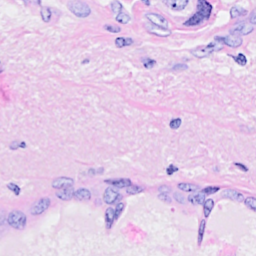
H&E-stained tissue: Breast